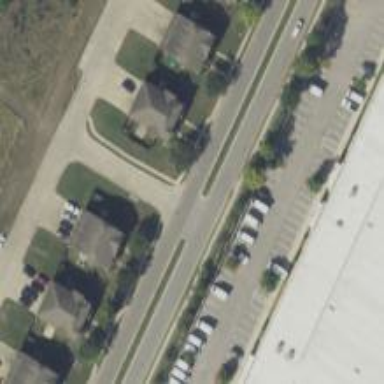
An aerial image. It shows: Alleyway designated as service road.